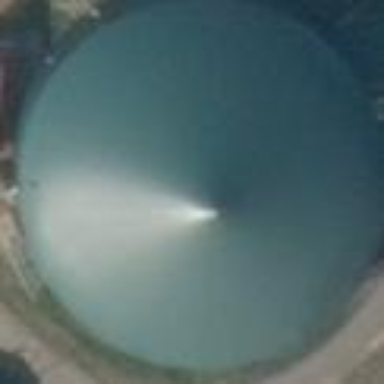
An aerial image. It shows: Building with storage tank.